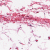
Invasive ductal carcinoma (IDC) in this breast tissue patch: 0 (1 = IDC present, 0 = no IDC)